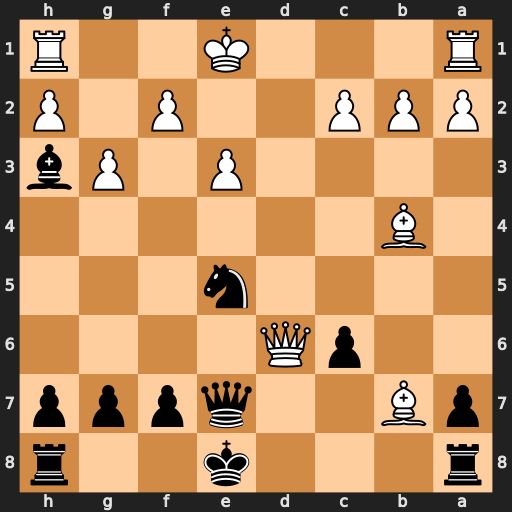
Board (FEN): r3k2r/pB2qppp/2pQ4/4n3/1B6/4P1Pb/PPP2P1P/R3K2R
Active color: b
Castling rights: KQkq
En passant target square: -
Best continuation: Nf3+ Ke2 Qxb7 Kxf3 c5+